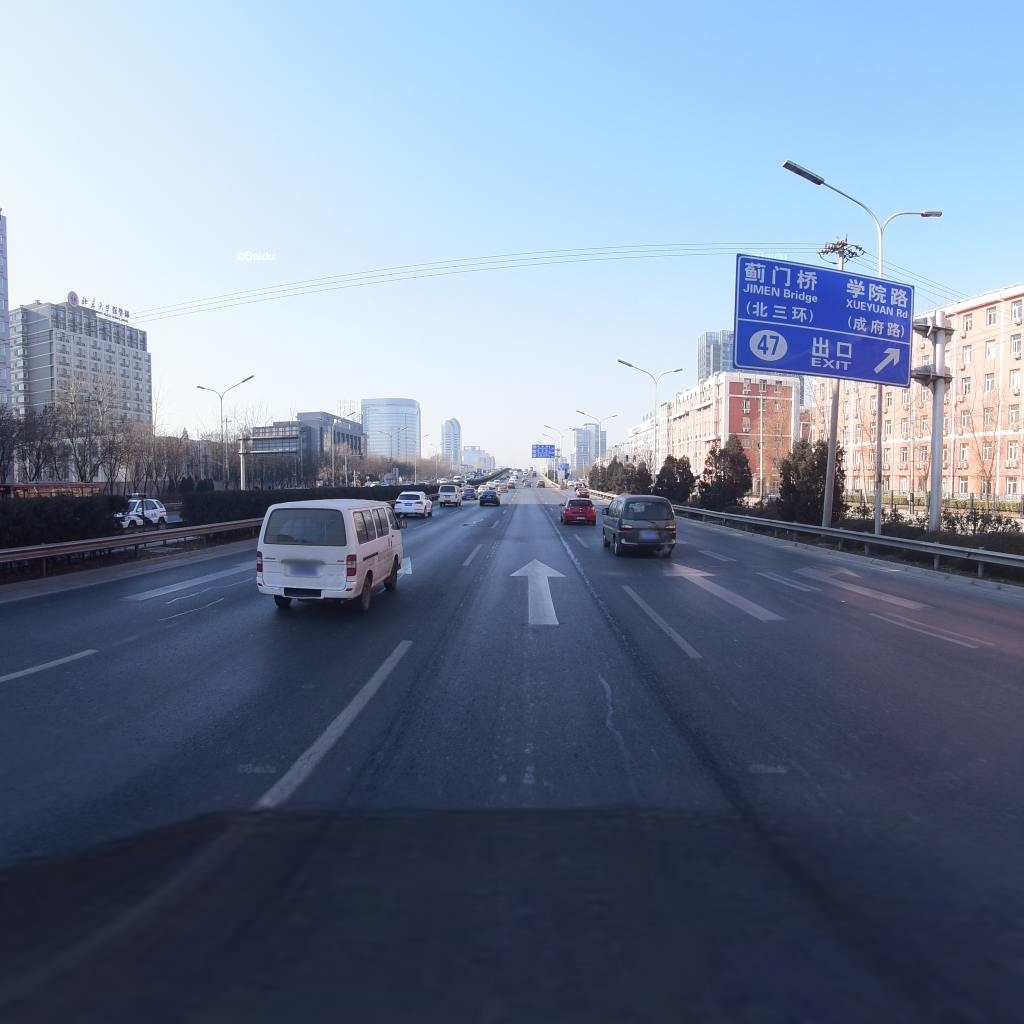
Region: Haidian
Road damage annotations: longitudinal patch, longitudinal patch, longitudinal patch